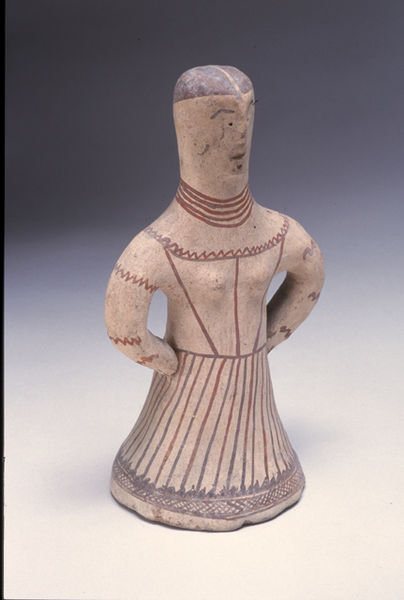
Titel: Doll (Muñeca)
Standort: Amherst (Massachusetts, USA)
Institution: Mead Art Museum, Amherst College
Schlagwörter: beige, blue, men, red, arm, black, dress, face, female, gray, hair, lady, nose, old, skirt, woman, pattern, brown, hand, wood, man, skin, stone, ear, head, sand, eyes, decoration, color, brow, mouth, line, necklace, photo, sculpture, statue, breast, person, human, ancient, arms, neck, art, hips, lines, ceramic, breasts, figure, part, stripes, asian, colour, primitive, china, pottery, carving, oriental, body, fetish, painted, earth, idol, serious, pin, bell, relic, cross hatch, basic, doll, naiv, oven, clay, naive, ethnic, boobs, tits, zigzag, figurine, drawn, archaic, terra cotta, no nose, mantits, hands on hips, south america, skulpture, feamale, lbrown